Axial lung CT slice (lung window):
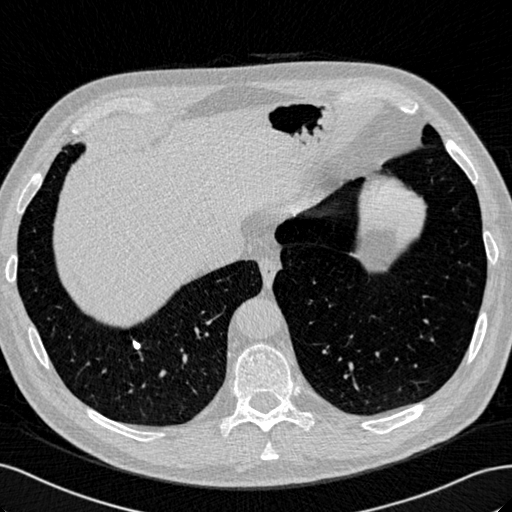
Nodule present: yes
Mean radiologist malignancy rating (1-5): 1